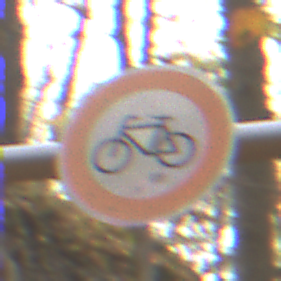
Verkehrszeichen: VerbotRadverkehr
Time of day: MorningAfternoon
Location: Outdoor (Nature)
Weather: Overcast
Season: Autumn
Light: Natural